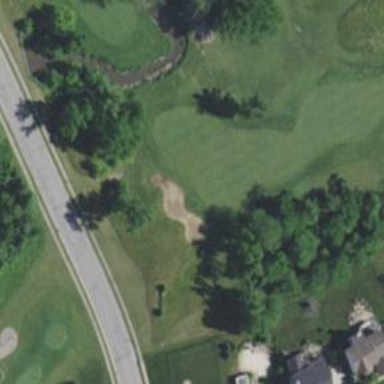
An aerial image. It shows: Golf hole.